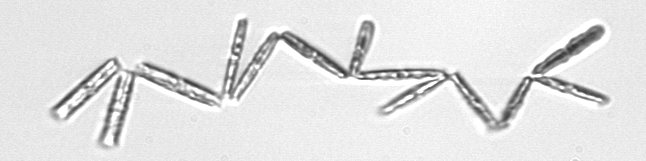
Label: Thalassionema